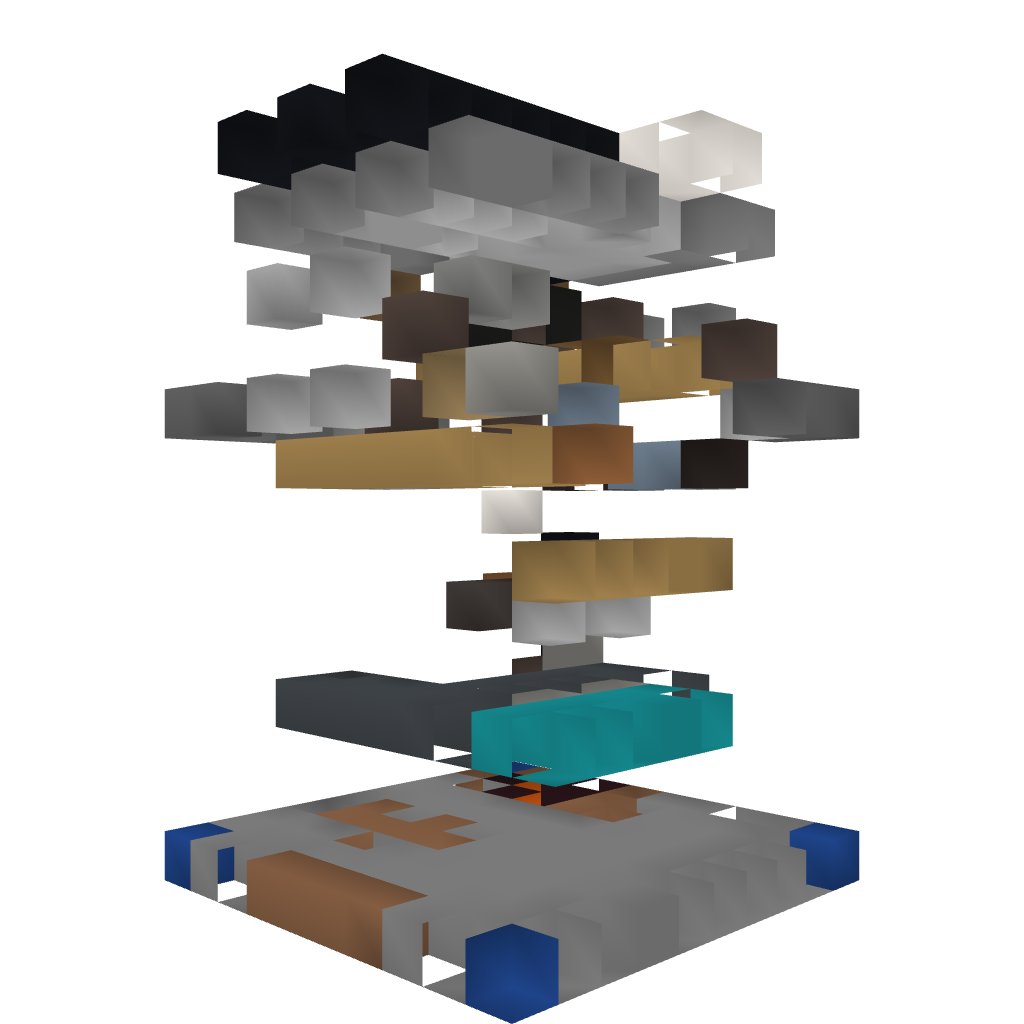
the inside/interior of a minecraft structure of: Pigonge's 10x10 Survival House 3